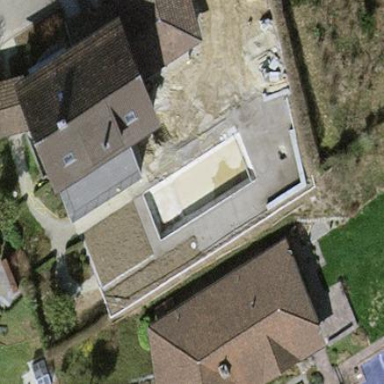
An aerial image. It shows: Swimming pool located in leisure land.